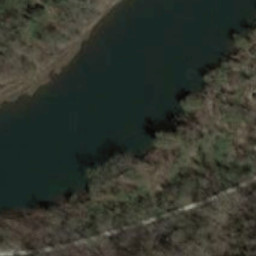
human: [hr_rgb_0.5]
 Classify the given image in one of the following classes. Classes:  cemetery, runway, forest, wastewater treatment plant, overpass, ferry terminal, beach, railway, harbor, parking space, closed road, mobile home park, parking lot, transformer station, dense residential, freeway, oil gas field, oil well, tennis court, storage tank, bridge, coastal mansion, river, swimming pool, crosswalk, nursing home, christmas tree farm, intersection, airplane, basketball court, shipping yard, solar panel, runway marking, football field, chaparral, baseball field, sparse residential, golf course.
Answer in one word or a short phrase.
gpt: river